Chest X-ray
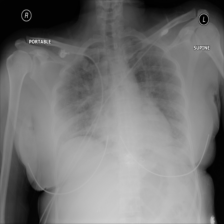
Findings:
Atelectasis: negative
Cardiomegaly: negative
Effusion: negative
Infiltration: negative
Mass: negative
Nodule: negative
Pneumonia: negative
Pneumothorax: negative
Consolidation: negative
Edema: negative
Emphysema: negative
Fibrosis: negative
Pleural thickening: negative
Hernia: negative